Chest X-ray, AP view. Patient: 49 years old, sex F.
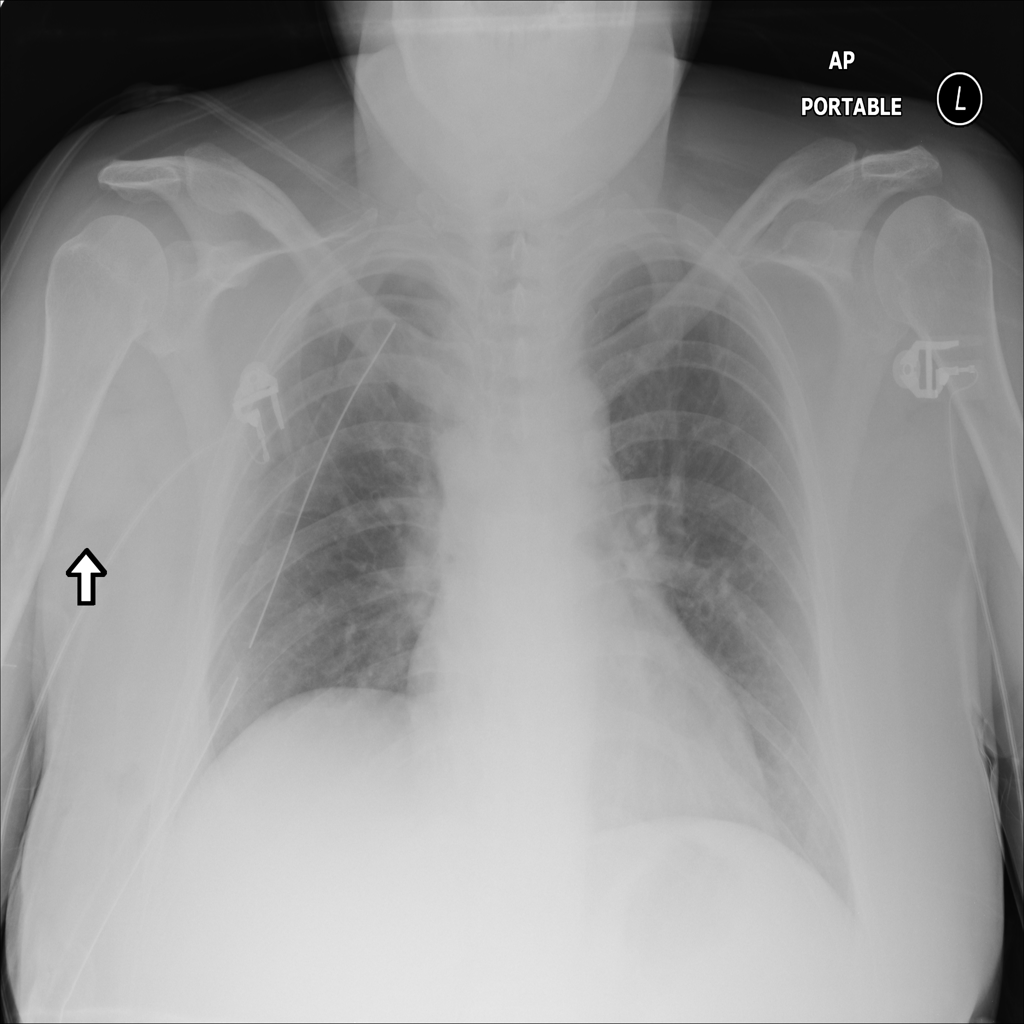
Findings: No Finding